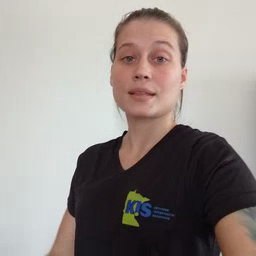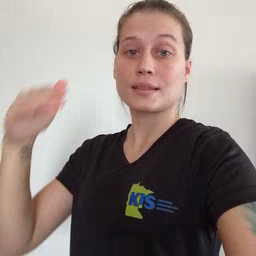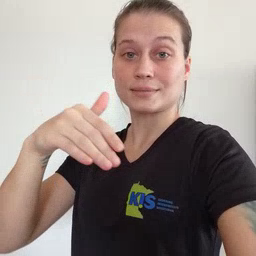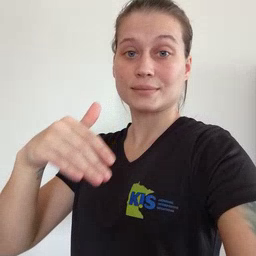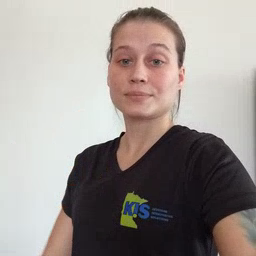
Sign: night